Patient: sex M, age 55
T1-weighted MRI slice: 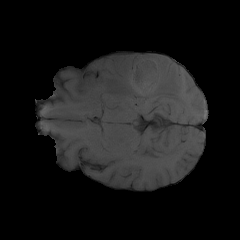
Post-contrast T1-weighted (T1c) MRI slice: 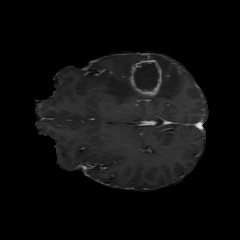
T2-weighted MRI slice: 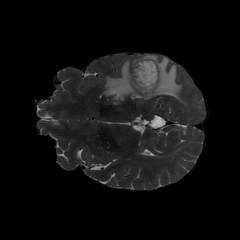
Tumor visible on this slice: yes
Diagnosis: Glioblastoma, IDH-wildtype
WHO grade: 4